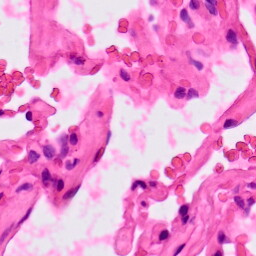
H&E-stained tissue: Lung